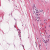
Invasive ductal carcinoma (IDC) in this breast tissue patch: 0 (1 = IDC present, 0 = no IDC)